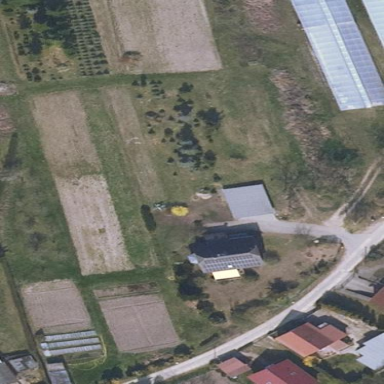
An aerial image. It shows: Area dedicated to greenhouse horticulture.